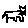
Label: cat